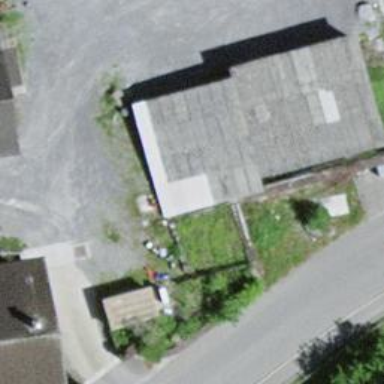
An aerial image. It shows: View of roof of building.